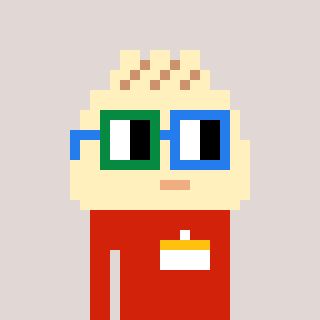
a pixel art character with square green and blue glasses, a porkbao-shaped head and a red-colored body on a warm background